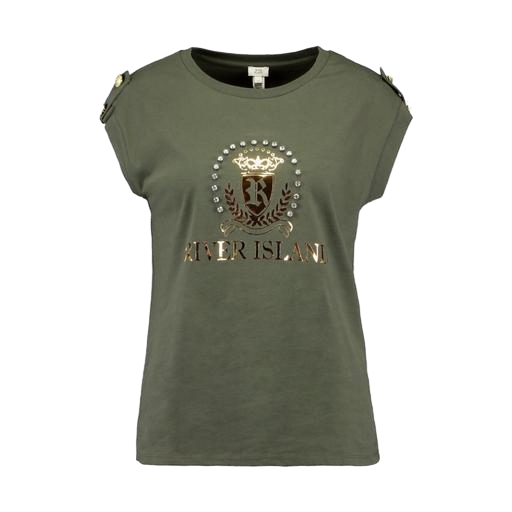
army green t-shirt, green logo basic rhinestone tee, t-shirt green, white background